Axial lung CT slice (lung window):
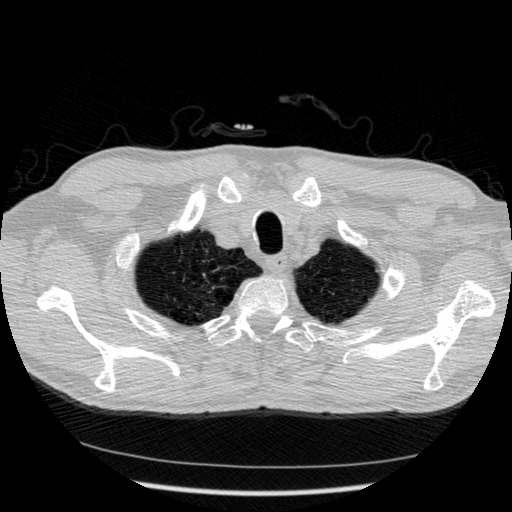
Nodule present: no